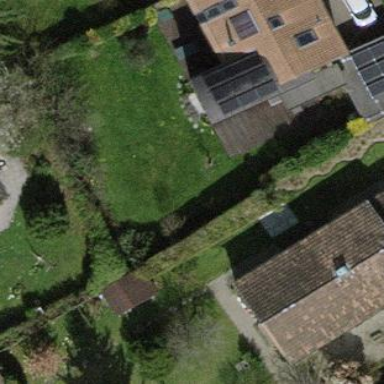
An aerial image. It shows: Garden surrounded by fence.